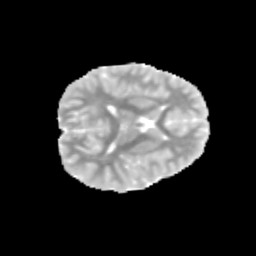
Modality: MD
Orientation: axial
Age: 9
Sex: male
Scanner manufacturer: siemens
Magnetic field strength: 3 T
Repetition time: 3.8 s
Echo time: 0.07 s